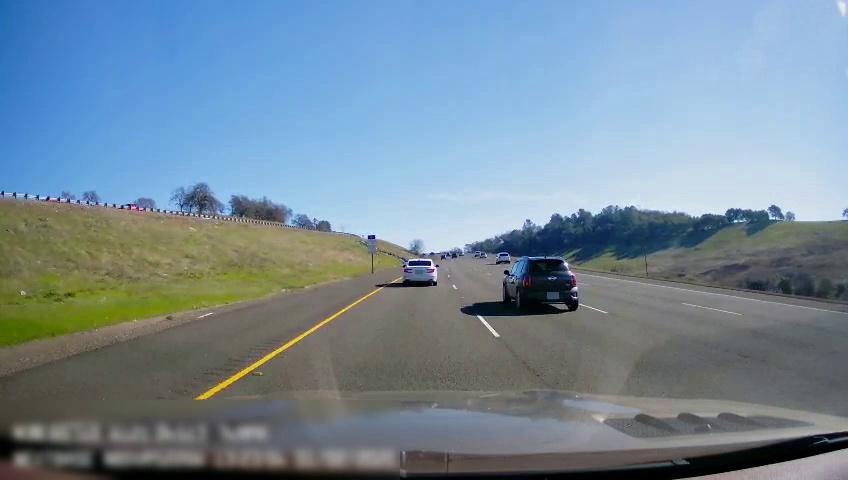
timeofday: Day
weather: Sunny
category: Drivable Space
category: Vehicles | SUV
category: Vehicles | Car
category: Vehicles | SUV
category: Vehicles | Car
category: Lanes | Current Lane
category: Lanes | Current Lane
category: Lanes | Alternate Lane
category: Lanes | Alternate Lane
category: Lanes | Alternate Lane
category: Traffic | Signs